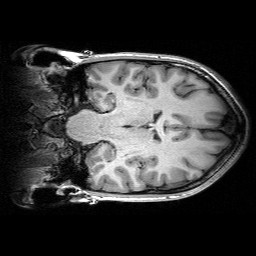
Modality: T1w
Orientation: coronal
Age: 16
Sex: female
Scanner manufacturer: siemens
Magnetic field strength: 3 T
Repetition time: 2.53 s
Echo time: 0.00297 s